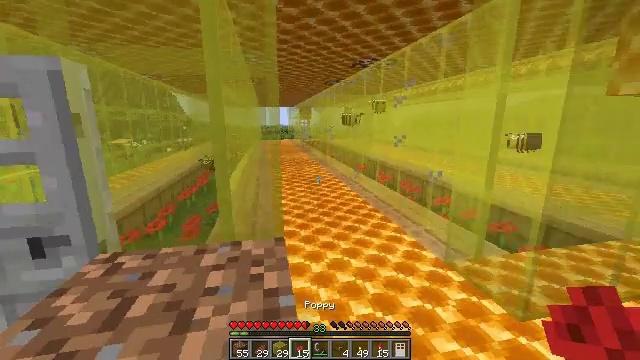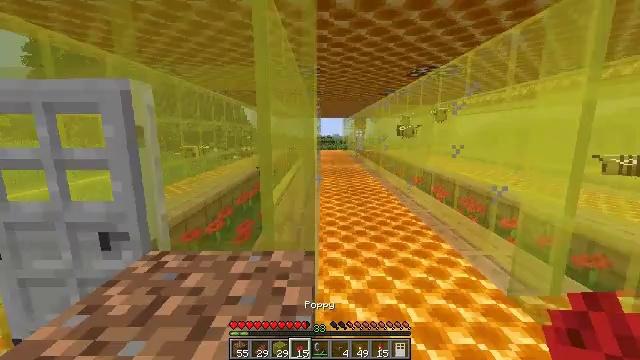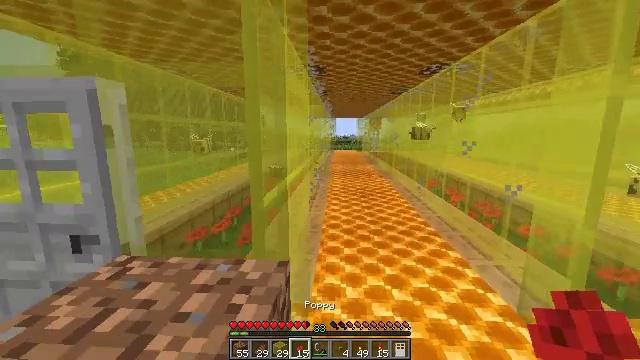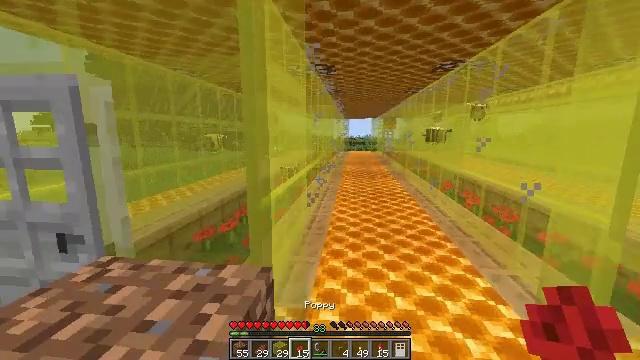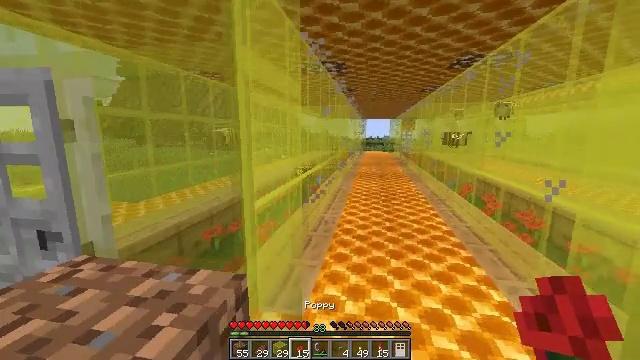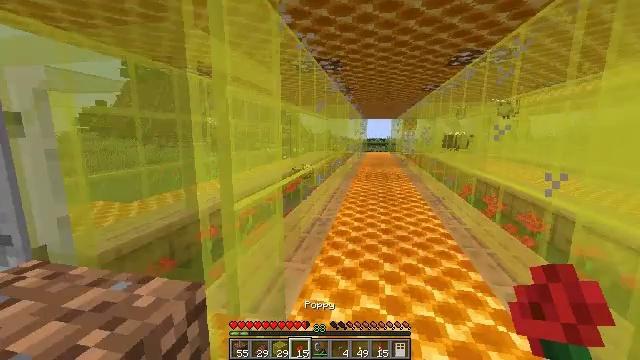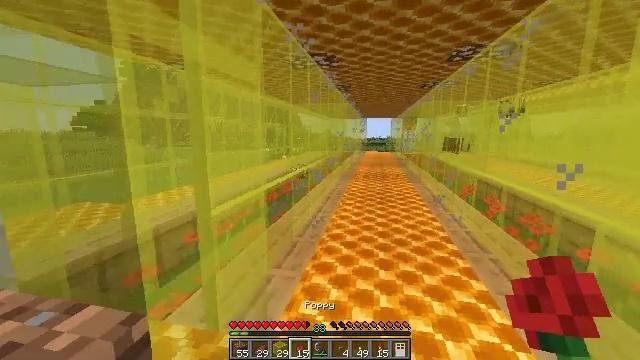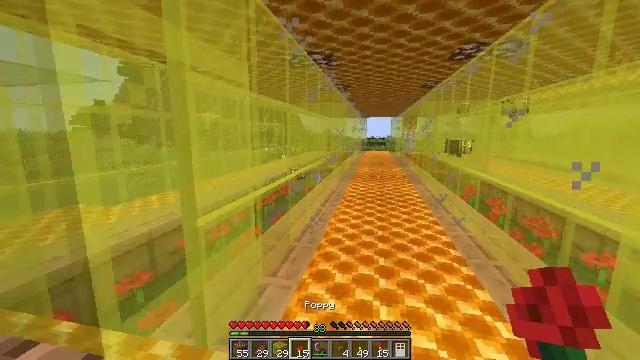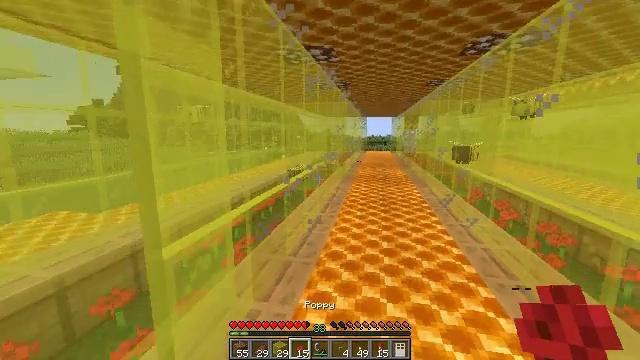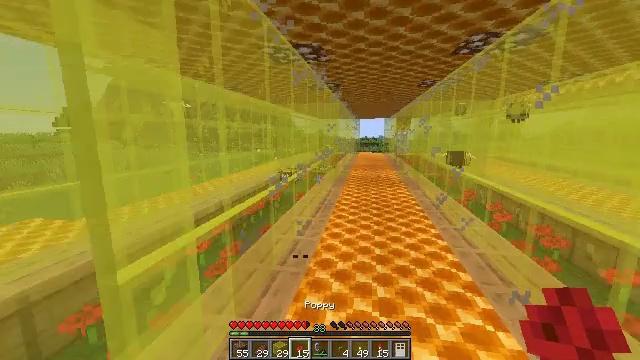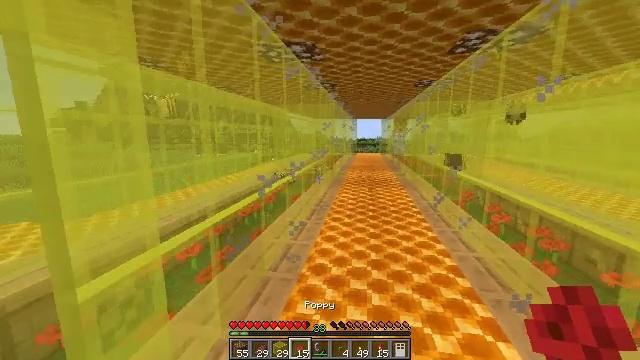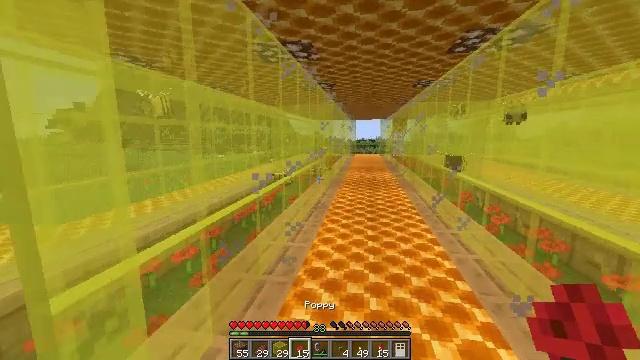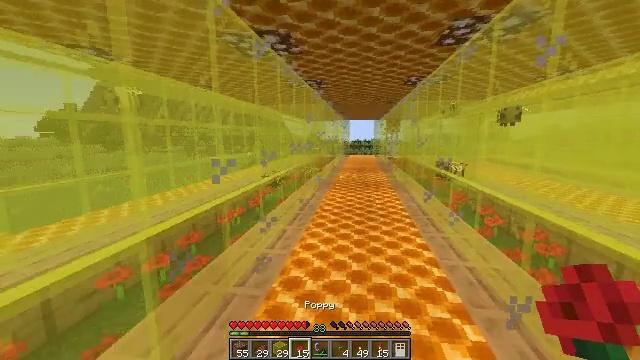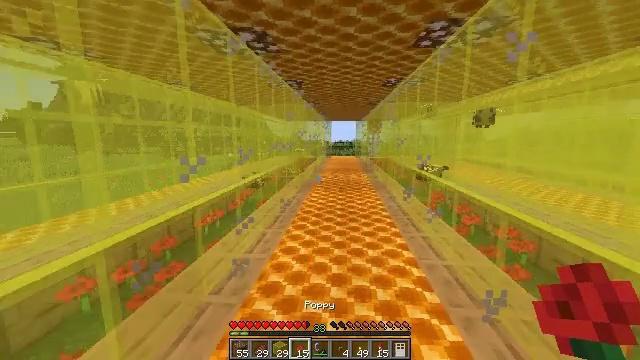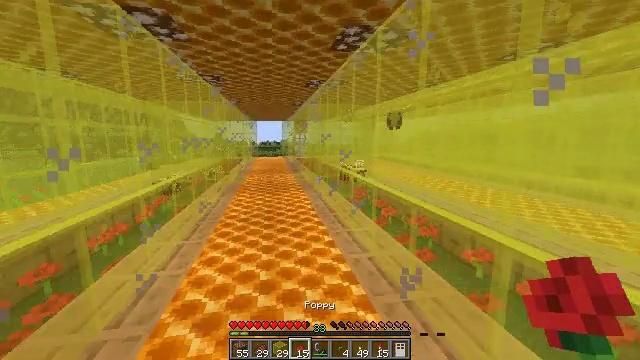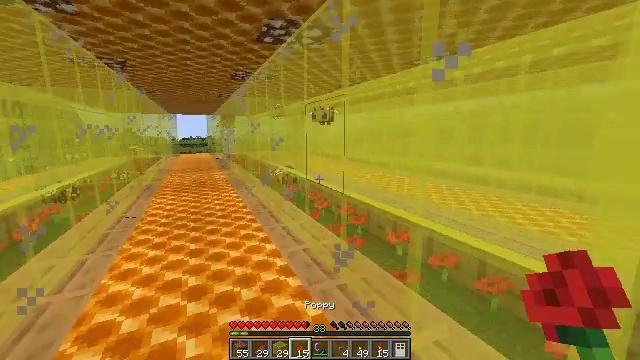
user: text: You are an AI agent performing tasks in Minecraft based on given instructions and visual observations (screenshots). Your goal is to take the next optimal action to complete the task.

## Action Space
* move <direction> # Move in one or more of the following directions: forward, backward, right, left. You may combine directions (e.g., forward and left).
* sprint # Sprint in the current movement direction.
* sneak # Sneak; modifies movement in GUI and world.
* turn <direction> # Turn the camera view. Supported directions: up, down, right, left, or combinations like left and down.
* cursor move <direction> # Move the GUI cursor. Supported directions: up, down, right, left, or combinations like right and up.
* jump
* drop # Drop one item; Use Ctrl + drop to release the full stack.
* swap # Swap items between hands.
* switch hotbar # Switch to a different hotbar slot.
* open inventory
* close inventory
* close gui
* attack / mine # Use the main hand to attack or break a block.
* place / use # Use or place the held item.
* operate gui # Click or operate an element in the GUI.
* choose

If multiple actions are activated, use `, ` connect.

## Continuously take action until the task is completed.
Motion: motion action
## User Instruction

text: Attack the yellow stained glass to gather it.
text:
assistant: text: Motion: move forward and move right, turn left and up
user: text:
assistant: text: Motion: move forward and move right, turn left
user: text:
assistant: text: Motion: move forward and move right, turn left
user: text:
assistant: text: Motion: move forward and move right, turn left
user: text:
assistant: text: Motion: move forward
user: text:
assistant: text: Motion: move forward
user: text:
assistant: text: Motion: move forward
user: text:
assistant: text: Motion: move forward
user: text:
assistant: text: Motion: move forward and move right, turn right
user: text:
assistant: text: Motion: move forward and move right
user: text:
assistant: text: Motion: move forward and move right
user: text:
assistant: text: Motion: move forward and move right
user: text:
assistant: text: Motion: turn right
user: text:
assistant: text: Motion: turn right
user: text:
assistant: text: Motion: move back, turn right and down
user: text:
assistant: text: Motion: move back, turn right
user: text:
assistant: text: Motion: move back, turn right
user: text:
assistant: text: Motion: move back and move right, turn right
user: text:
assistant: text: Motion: move back and move right, turn right
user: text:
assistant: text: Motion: move back and move right, turn right
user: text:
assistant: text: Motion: move back and move right
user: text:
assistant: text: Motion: move back and move right
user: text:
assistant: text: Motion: move back and move right
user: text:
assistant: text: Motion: no_op
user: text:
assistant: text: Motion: no_op
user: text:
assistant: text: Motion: turn left
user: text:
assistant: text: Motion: turn left
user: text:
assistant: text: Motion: turn left and up
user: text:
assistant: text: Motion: turn left and up
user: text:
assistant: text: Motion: turn left and up